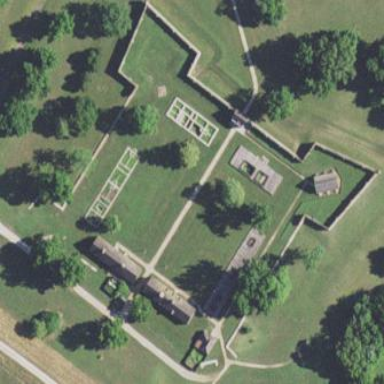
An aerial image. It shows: Historic fort.